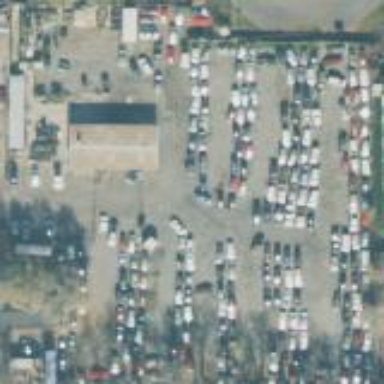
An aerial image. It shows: Scrap yard situated in industrial area.